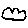
Label: cloud